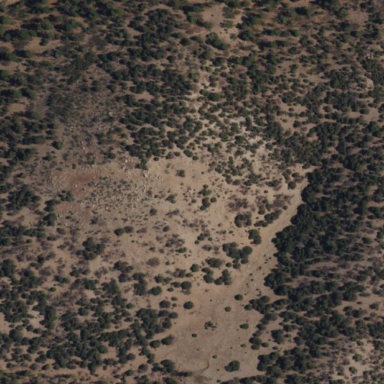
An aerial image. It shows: Area covered in scrub vegetation.